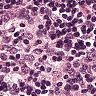
Metastatic tissue present: no